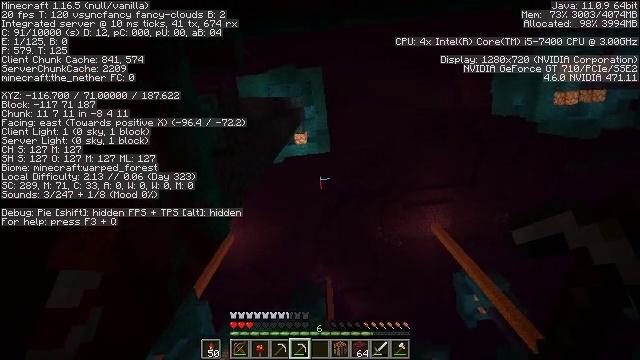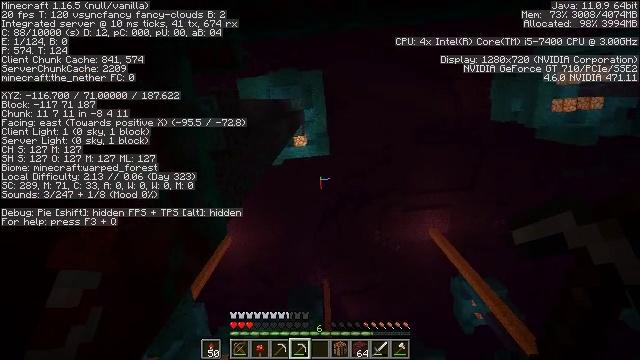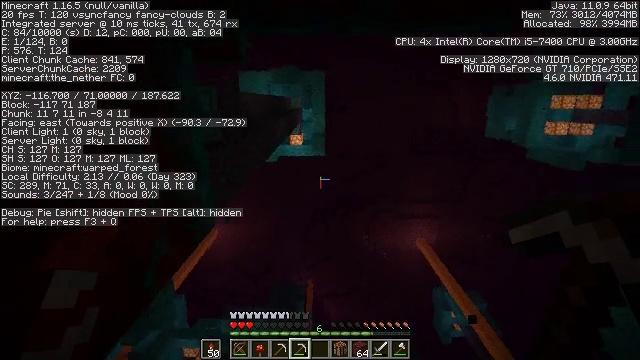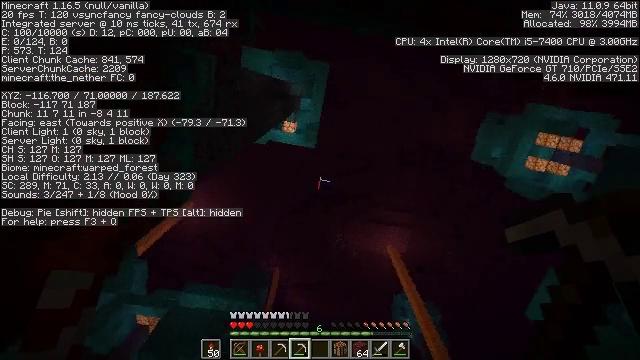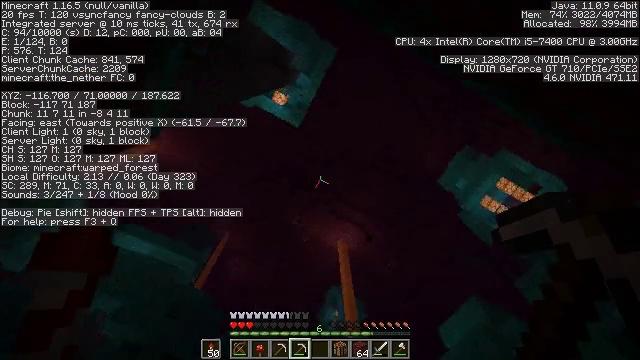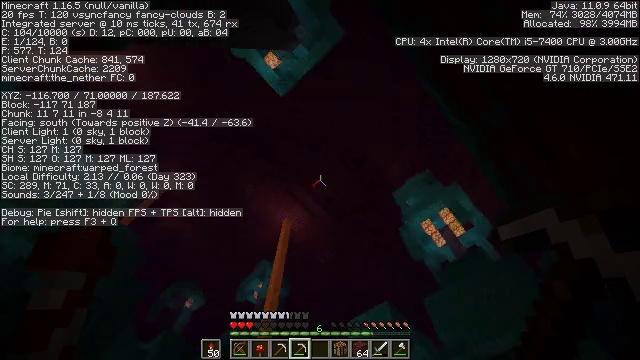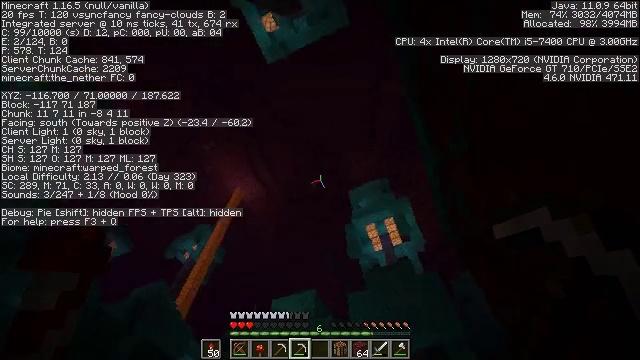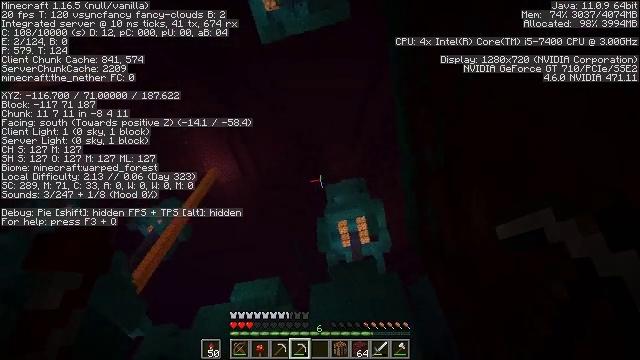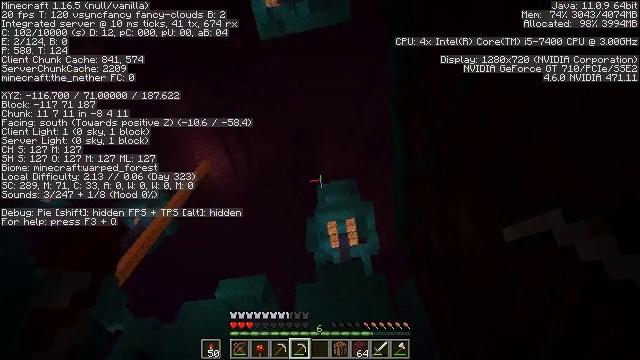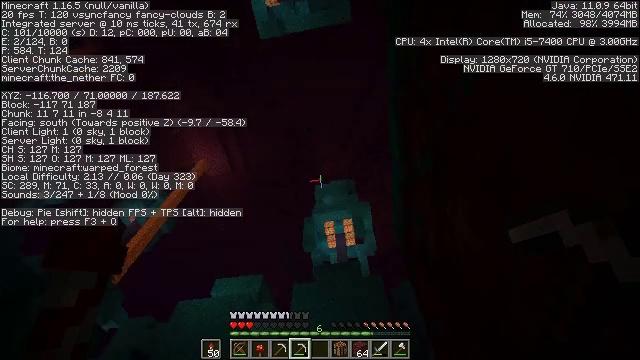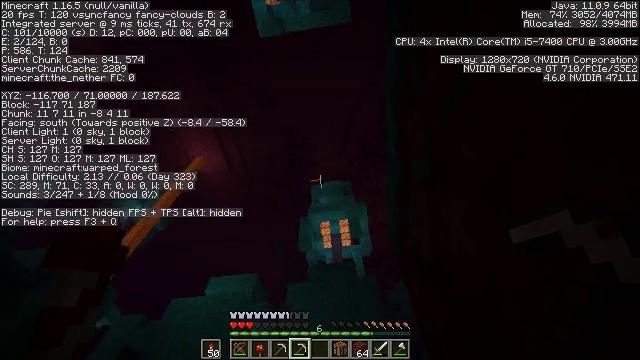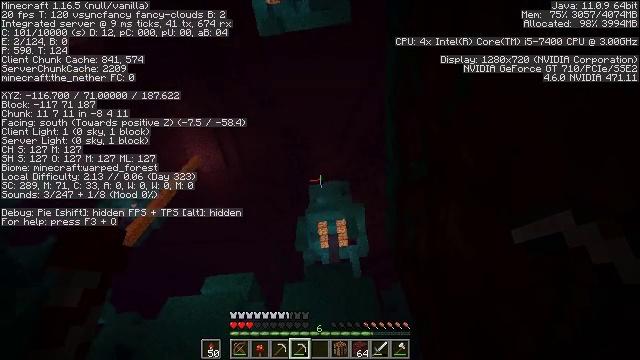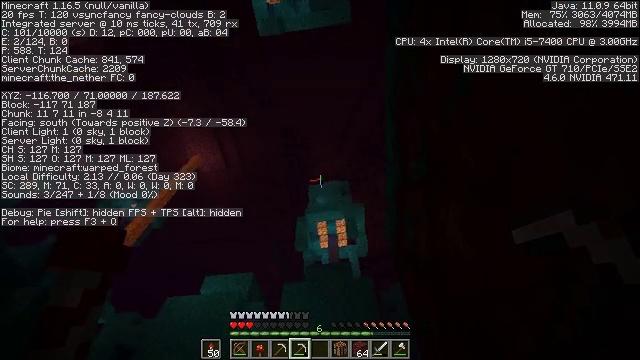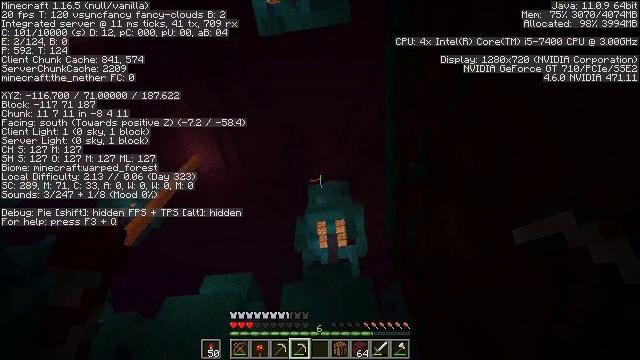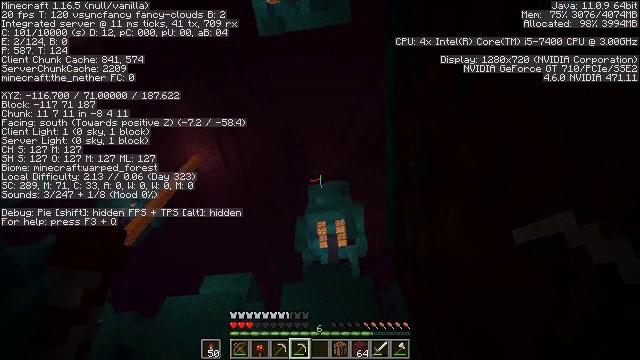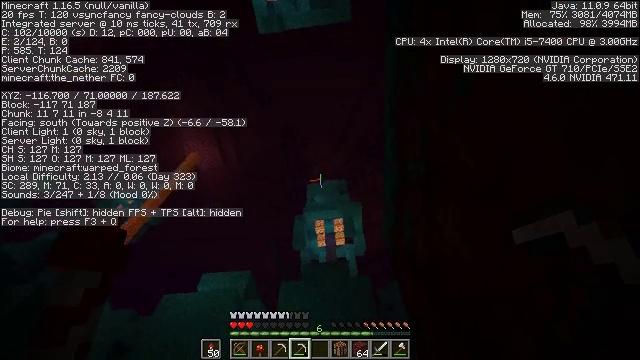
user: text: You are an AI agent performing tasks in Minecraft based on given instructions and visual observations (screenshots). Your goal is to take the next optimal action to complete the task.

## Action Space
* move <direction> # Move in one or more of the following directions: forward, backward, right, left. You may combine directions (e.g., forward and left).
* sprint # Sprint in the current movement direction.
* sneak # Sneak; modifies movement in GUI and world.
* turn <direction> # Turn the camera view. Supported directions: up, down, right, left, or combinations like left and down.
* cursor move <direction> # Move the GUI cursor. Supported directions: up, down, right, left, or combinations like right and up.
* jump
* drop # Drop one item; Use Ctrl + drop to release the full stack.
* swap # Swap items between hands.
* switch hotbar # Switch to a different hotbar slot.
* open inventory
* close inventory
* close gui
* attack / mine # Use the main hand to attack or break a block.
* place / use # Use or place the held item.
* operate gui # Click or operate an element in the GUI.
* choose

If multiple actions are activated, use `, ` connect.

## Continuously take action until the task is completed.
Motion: motion action
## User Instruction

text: Collect nether gold ore blocks.
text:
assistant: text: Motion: no_op
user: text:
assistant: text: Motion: turn right
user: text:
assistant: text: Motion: turn right and down
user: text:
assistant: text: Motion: turn right and down
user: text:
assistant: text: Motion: turn right and down
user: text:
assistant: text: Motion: turn right and down
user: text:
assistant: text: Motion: turn right and down
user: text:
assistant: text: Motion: turn right
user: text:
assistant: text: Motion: no_op
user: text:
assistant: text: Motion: turn right
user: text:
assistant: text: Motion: no_op
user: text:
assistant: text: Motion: no_op
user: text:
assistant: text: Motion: no_op
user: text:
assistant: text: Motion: no_op
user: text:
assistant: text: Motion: no_op
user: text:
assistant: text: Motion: turn right and down
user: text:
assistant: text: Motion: turn right and down
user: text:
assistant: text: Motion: turn right and down
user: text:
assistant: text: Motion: turn right and down
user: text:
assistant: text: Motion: turn right and down
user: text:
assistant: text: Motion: turn down
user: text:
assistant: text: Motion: turn left and down
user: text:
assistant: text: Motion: turn left and down
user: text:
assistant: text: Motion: turn down
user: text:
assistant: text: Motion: turn left and down
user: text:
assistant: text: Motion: no_op
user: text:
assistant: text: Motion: no_op
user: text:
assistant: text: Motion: no_op
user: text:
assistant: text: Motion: no_op
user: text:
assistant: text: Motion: move forward and move left, turn down